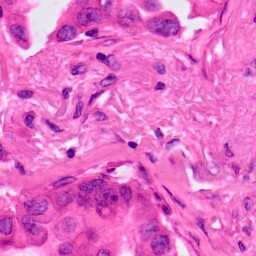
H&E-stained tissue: Lung